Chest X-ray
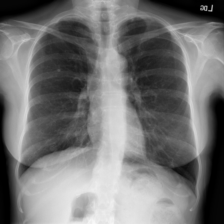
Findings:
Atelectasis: negative
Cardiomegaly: negative
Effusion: negative
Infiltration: negative
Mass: negative
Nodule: negative
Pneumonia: negative
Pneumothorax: negative
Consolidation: negative
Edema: negative
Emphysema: negative
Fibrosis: negative
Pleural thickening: negative
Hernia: negative